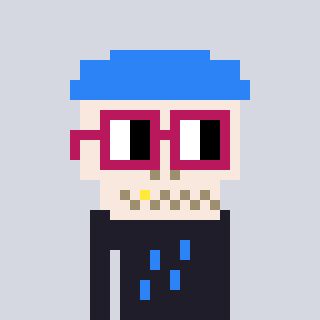
a pixel art character with square dark red glasses, a skeleton-hat-shaped head and a grayscale-colored body on a cool background